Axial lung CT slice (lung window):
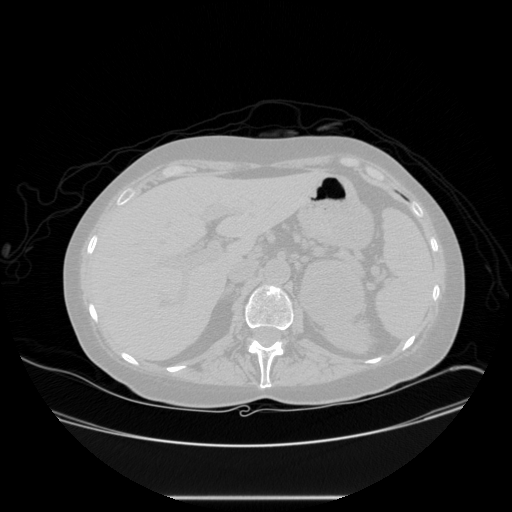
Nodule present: no